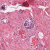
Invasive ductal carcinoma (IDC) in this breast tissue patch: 0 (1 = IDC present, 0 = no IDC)